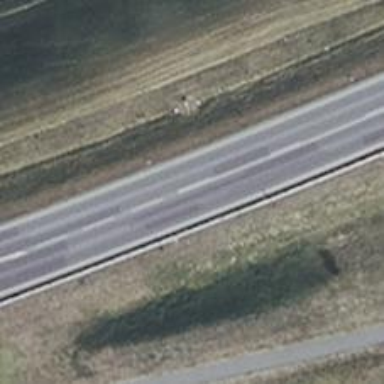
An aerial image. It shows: Asphalt road classified as primary highway.